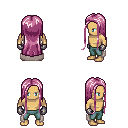
a pixel art fantasy rpg character, male body template, human, tanned skin, gray cape, teal pants, pink extra-long hairstyle, metal gloves, four views (front, back, left, right), 2x2 character sprite sheet, small pixel art, hard edges, no anti-aliasing